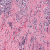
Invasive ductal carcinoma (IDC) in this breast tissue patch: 0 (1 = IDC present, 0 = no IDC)